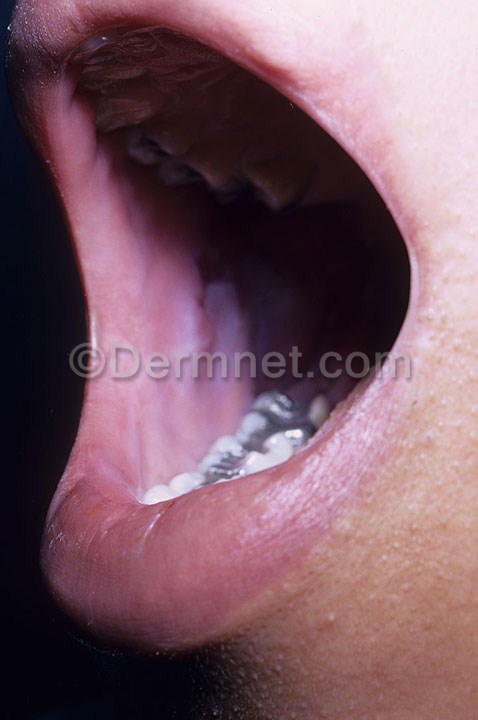
Disease: Lupus and other Connective Tissue diseases